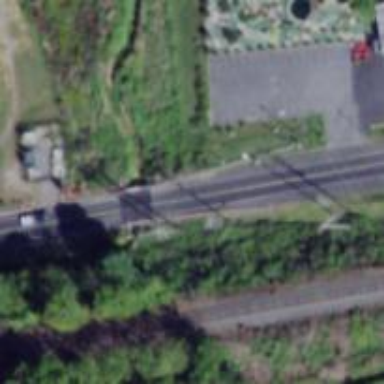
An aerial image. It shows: Power pole.